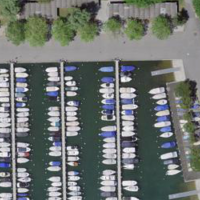
EUNIS habitat code: 53
Species observed at this site:
Certhia brachydactyla
Tachybaptus ruficollis
Corvus corone
Podiceps cristatus
Oenanthe oenanthe
Fulica atra
Anas crecca
Alcedo atthis
Podiceps nigricollis
Buteo buteo
Tinca tinca
Sylvia atricapilla
Chroicocephalus ridibundus
Phylloscopus collybita
Larus michahellis
Cygnus olor
Gallinula chloropus
Anas bahamensis
Erithacus rubecula
Pica pica
Phoenicurus ochruros
Sitta europaea
Garrulus glandarius
Columba livia
Falco tinnunculus
Picus viridis
Ficedula hypoleuca
Motacilla cinerea
Cyanistes caeruleus
Riparia riparia
Anas platyrhynchos
Sturnus vulgaris
Alopochen aegyptiaca
Larus canus
Streptopelia decaocto
Aythya ferina
Aix galericulata
Aythya fuligula
Passer domesticus
Fringilla coelebs
Coloeus monedula
Turdus merula
Columba palumbus
Phalacrocorax carbo
Tachymarptis melba
Mareca strepera
Parus major
Hirundo rustica
Mergus merganser
Milvus migrans
Milvus milvus
Ichthyaetus melanocephalus
Motacilla alba
Delichon urbicum